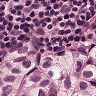
Metastatic tissue present: yes